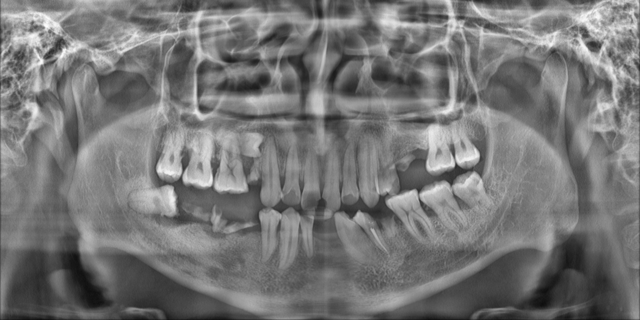
adult